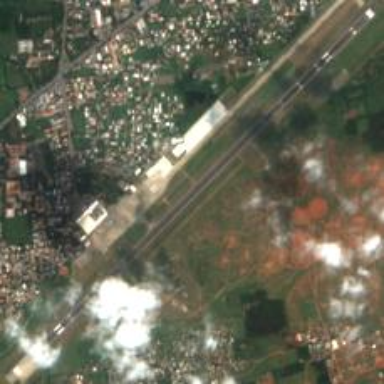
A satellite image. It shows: Asphalt runway at the airport.